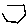
Label: hexagon